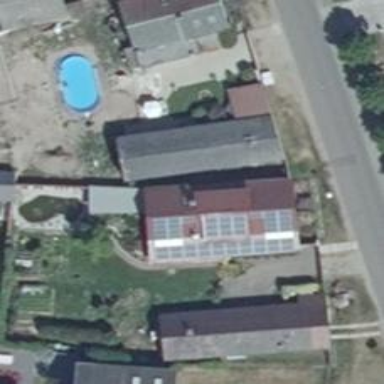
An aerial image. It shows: Solar photovoltaic panel generating electricity through small installation.